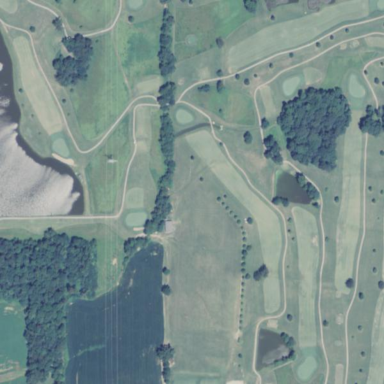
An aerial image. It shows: Golf course surrounded by greenery.